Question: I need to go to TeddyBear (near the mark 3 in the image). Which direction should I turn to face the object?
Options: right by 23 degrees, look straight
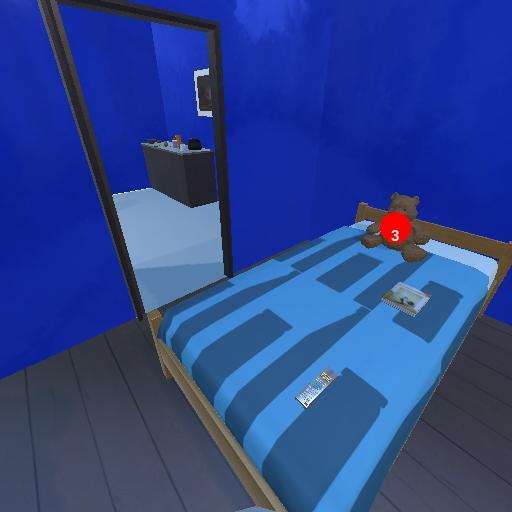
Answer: right by 23 degrees